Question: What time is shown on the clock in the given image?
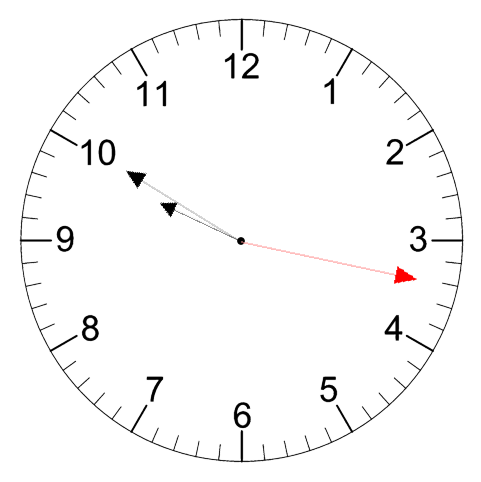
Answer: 09:50:17